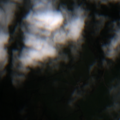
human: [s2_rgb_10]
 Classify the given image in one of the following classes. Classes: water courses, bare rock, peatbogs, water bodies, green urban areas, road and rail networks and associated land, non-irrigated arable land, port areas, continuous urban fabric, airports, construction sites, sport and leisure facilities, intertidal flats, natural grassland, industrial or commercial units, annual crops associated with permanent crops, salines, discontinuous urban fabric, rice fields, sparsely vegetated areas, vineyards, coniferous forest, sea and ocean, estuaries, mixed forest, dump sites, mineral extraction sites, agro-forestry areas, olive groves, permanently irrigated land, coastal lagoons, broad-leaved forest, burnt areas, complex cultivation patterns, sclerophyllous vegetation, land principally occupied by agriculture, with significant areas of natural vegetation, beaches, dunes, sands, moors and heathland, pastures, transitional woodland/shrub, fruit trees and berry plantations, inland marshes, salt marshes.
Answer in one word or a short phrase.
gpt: pastures